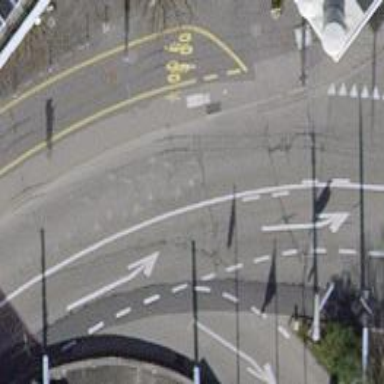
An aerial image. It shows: Unclassified road with asphalt surface and trolley wires.